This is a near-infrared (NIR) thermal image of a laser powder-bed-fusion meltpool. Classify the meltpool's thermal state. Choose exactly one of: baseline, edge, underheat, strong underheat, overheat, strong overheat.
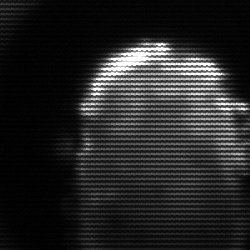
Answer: baseline